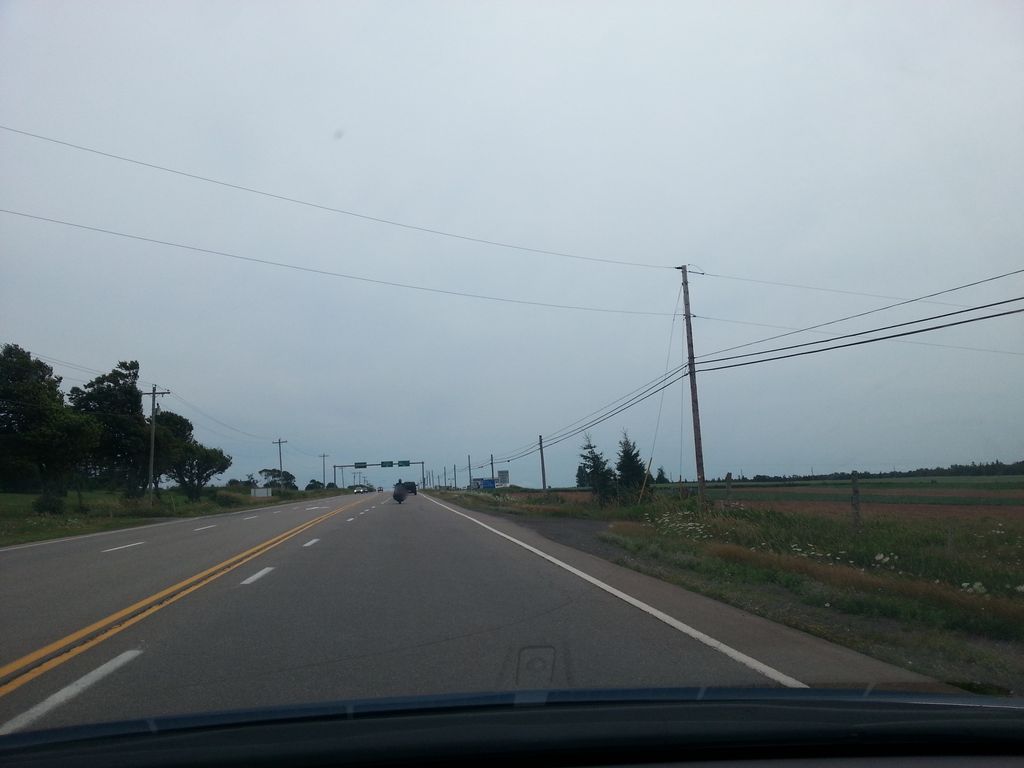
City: charlottetown